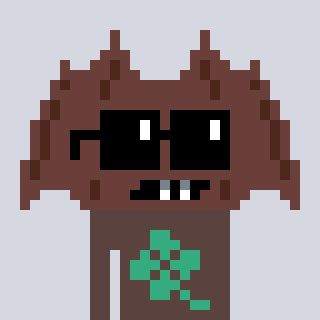
a pixel art character with square black sunglasses, a bat-shaped head and a darkbrown-colored body on a cool background